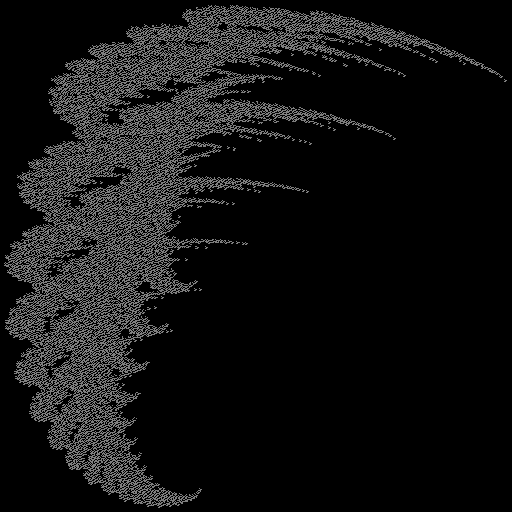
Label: snowdrift